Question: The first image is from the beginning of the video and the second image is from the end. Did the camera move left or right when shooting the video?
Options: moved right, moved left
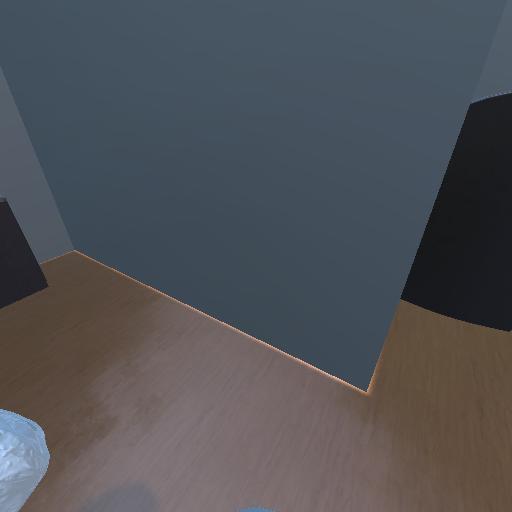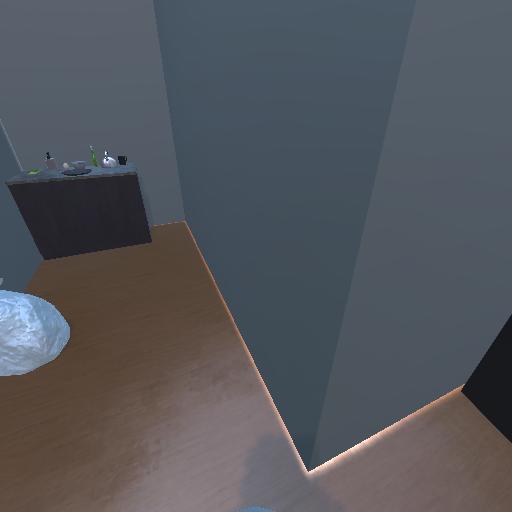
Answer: moved right